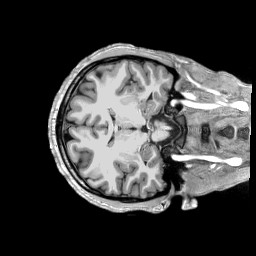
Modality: T1w
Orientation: axial